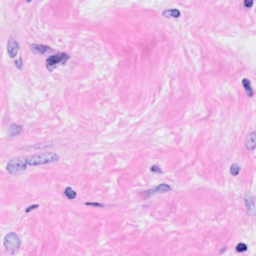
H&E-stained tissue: Breast